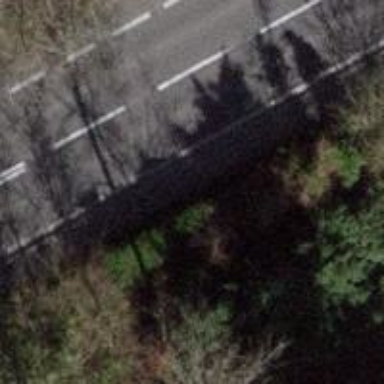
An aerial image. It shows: Primary highway with asphalt surface. It also has lane for cyclists on both sides.